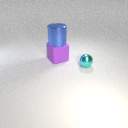
large blue metal cylinder above large purple rubber cube